Question: Count the number of objects in the diagram.
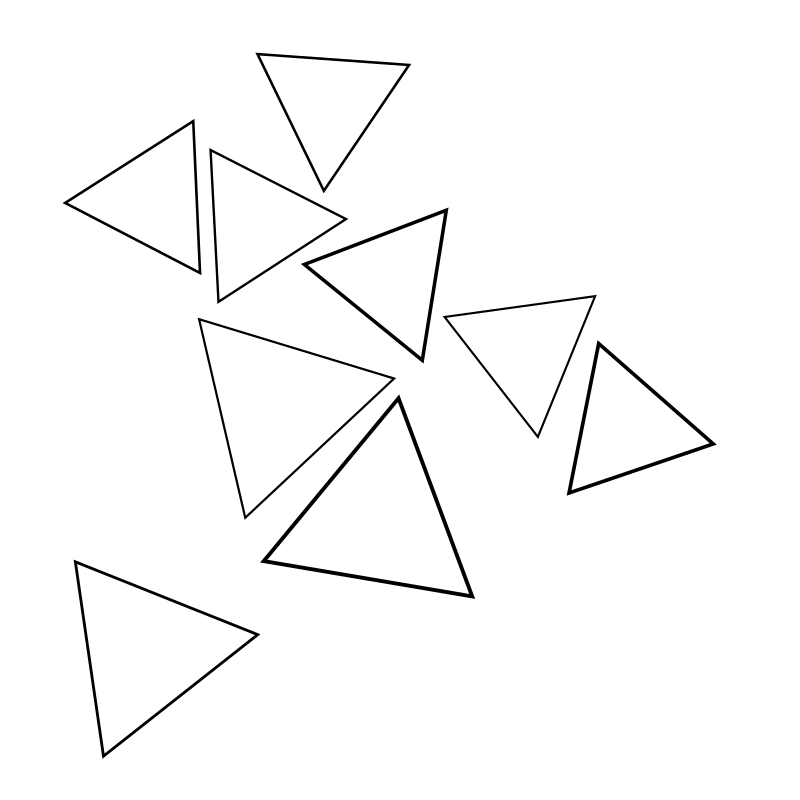
Answer: 9